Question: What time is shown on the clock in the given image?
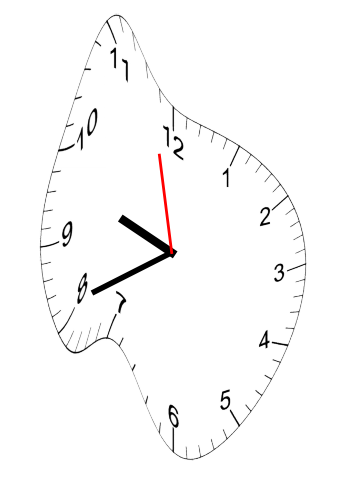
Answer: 09:40:58